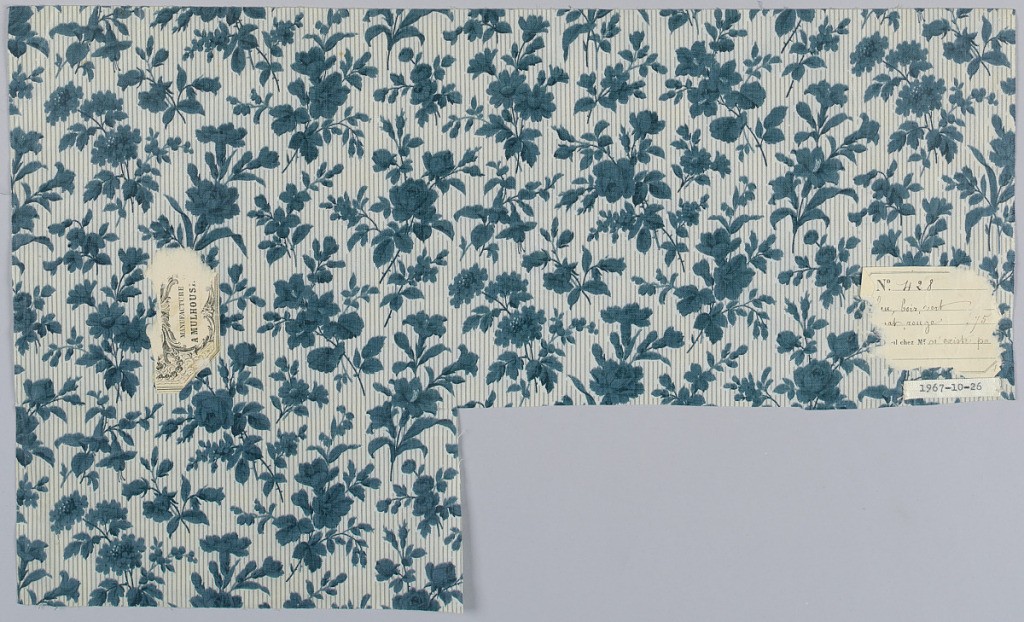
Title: Textile
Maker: Schwartz-Huguenin
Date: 1851–63
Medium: cotton Technique: printed by engraved roller and block printed; glazed
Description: Fragment, roller-printed; ground fine pin stripe; all-over floral pattern in green-glazed. Label attached reads "Manufacture A. Mulhouse".